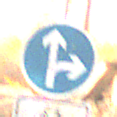
Verkehrszeichen: VorgeschriebeneFahrtrichtungGeradeausOderRechts
Zusatzzeichen unten: EinspurigeFahrzeugeFrei5
Umgebung: Roofed, Suburban
Tageszeit: SunriseSunset
Wetter: Clear
Licht: Natural
Jahreszeit: NotSpecified
Kontrast: MediumContrast